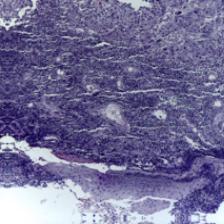
Diagnosis: OSCC